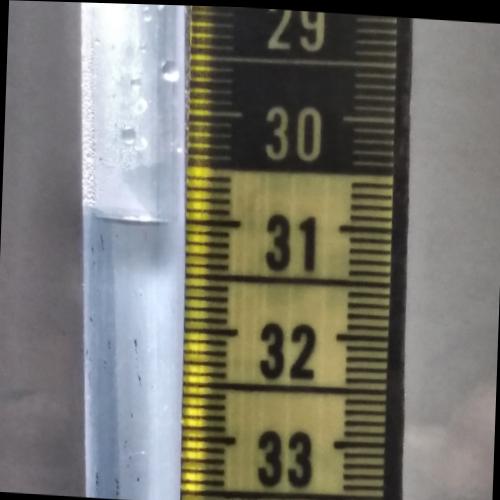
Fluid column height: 31.0 cm